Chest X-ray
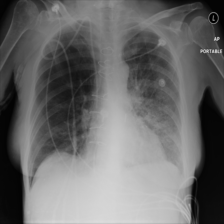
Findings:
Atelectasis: negative
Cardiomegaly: negative
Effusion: negative
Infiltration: positive
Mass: negative
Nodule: negative
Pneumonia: negative
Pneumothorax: negative
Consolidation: negative
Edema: negative
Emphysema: negative
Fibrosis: negative
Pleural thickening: negative
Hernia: negative